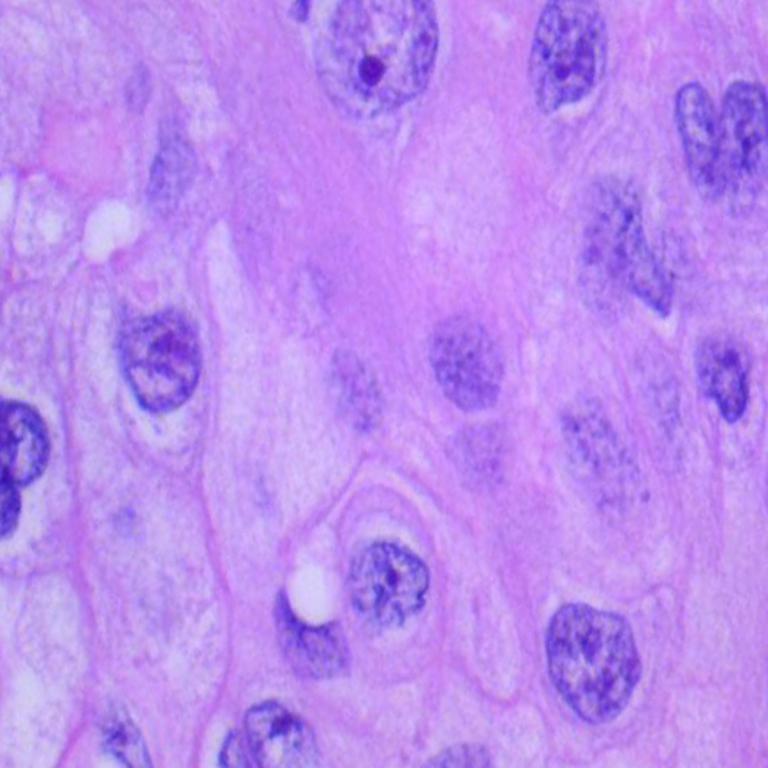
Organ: lung
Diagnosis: squamous carcinomas